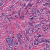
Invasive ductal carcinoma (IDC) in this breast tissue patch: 1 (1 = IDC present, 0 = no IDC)